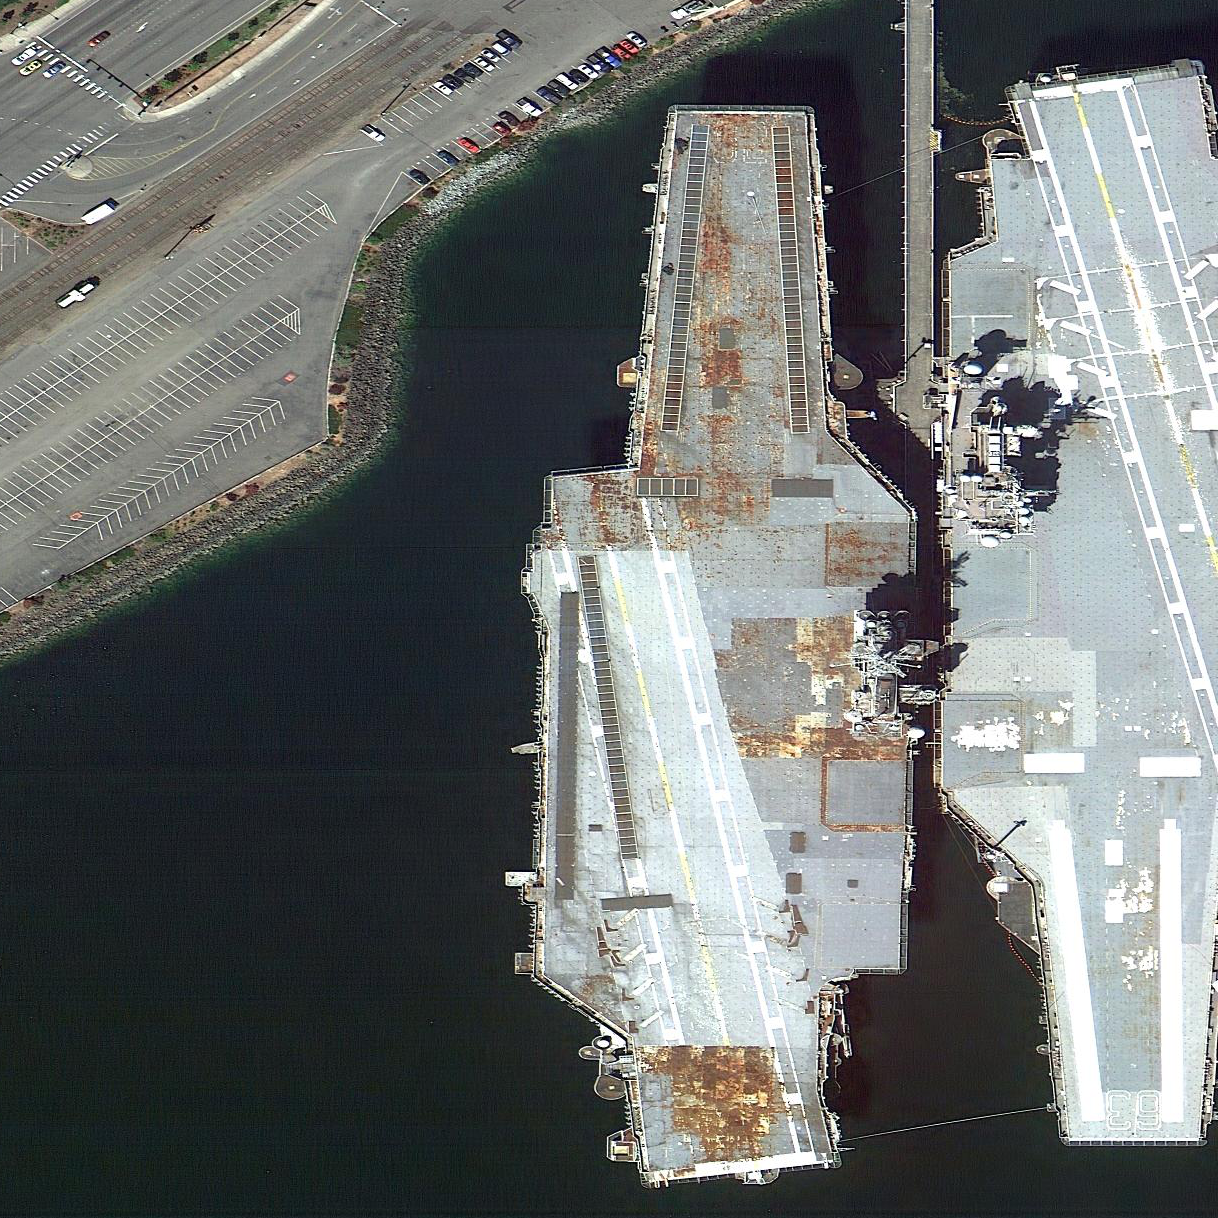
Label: aircraft_carrier